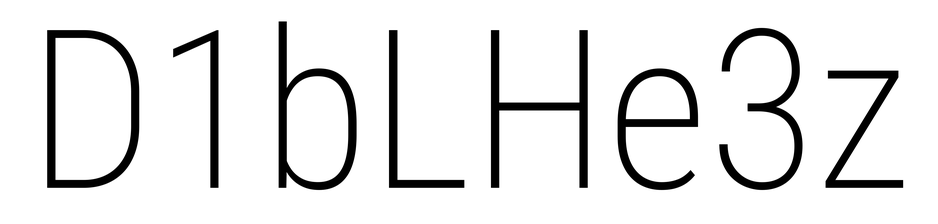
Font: Roboto_Condensed_ExtraLight